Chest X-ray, PA view. Patient: 58 years old, sex M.
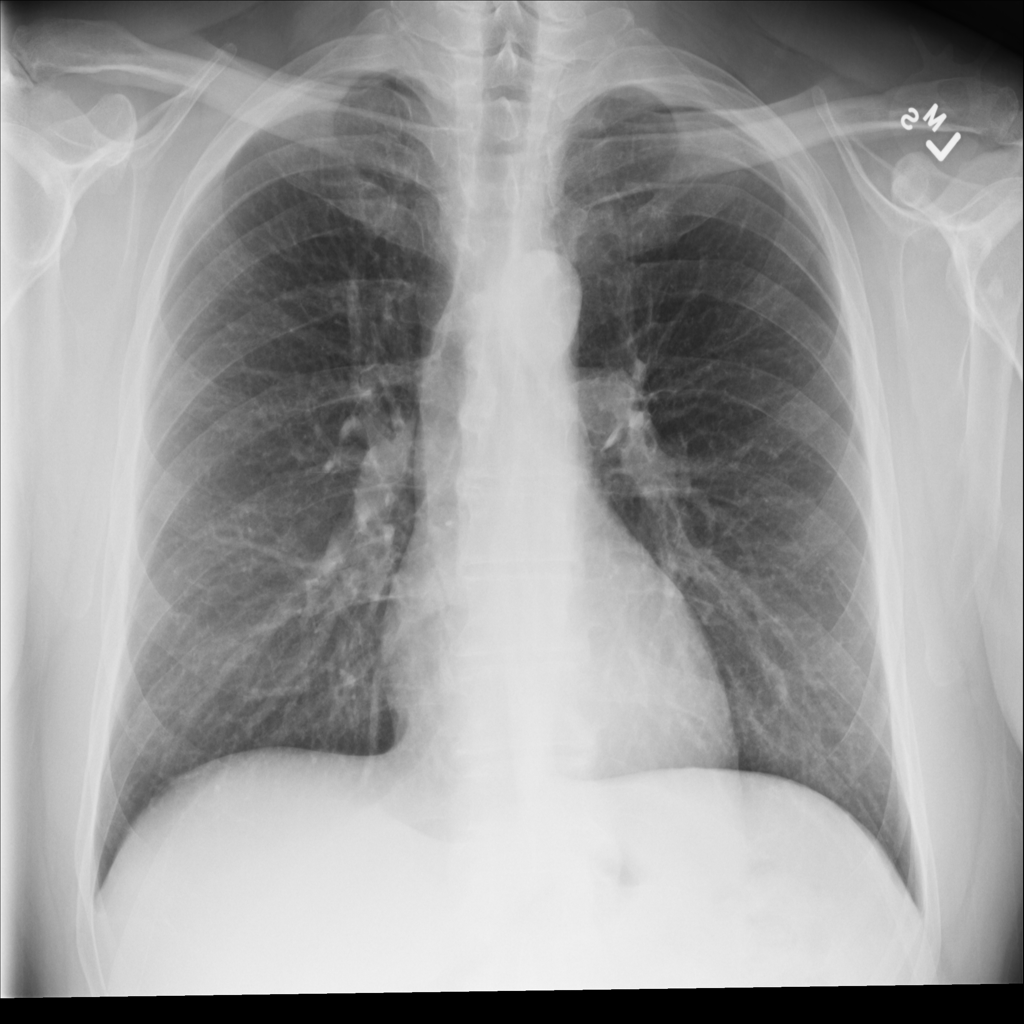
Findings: No Finding